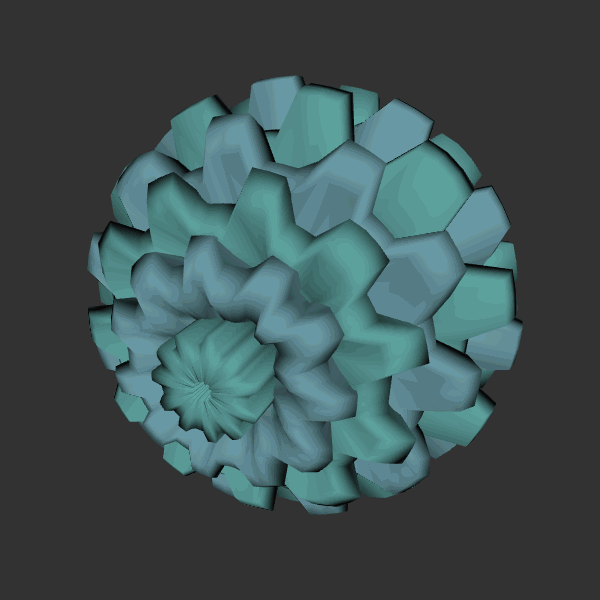
Background: dark